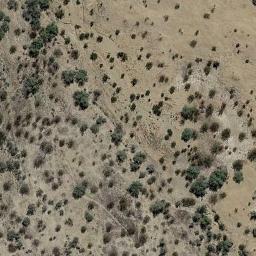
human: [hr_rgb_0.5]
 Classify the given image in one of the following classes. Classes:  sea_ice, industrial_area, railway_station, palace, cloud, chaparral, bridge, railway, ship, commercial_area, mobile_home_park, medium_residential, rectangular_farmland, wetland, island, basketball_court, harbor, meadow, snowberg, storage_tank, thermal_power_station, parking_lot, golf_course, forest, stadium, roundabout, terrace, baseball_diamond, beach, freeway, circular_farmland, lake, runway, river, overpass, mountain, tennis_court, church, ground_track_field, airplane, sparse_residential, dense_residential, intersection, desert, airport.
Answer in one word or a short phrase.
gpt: chaparral